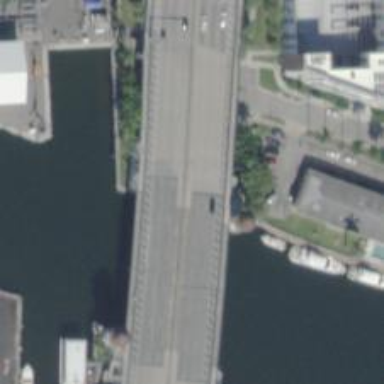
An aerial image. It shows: Secondary road crossing bascule bridge.